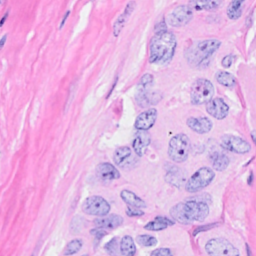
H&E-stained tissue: Breast